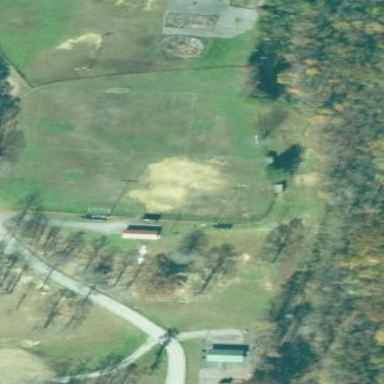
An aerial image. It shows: Soccer pitch designated for leisure and sports activities.